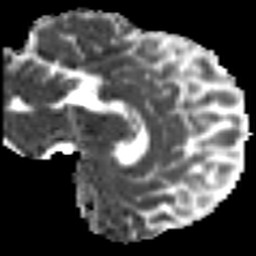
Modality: MD
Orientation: sagittal
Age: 27
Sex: male
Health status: healthy
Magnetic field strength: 3 T
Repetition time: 9 s
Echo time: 0.093 s